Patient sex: M
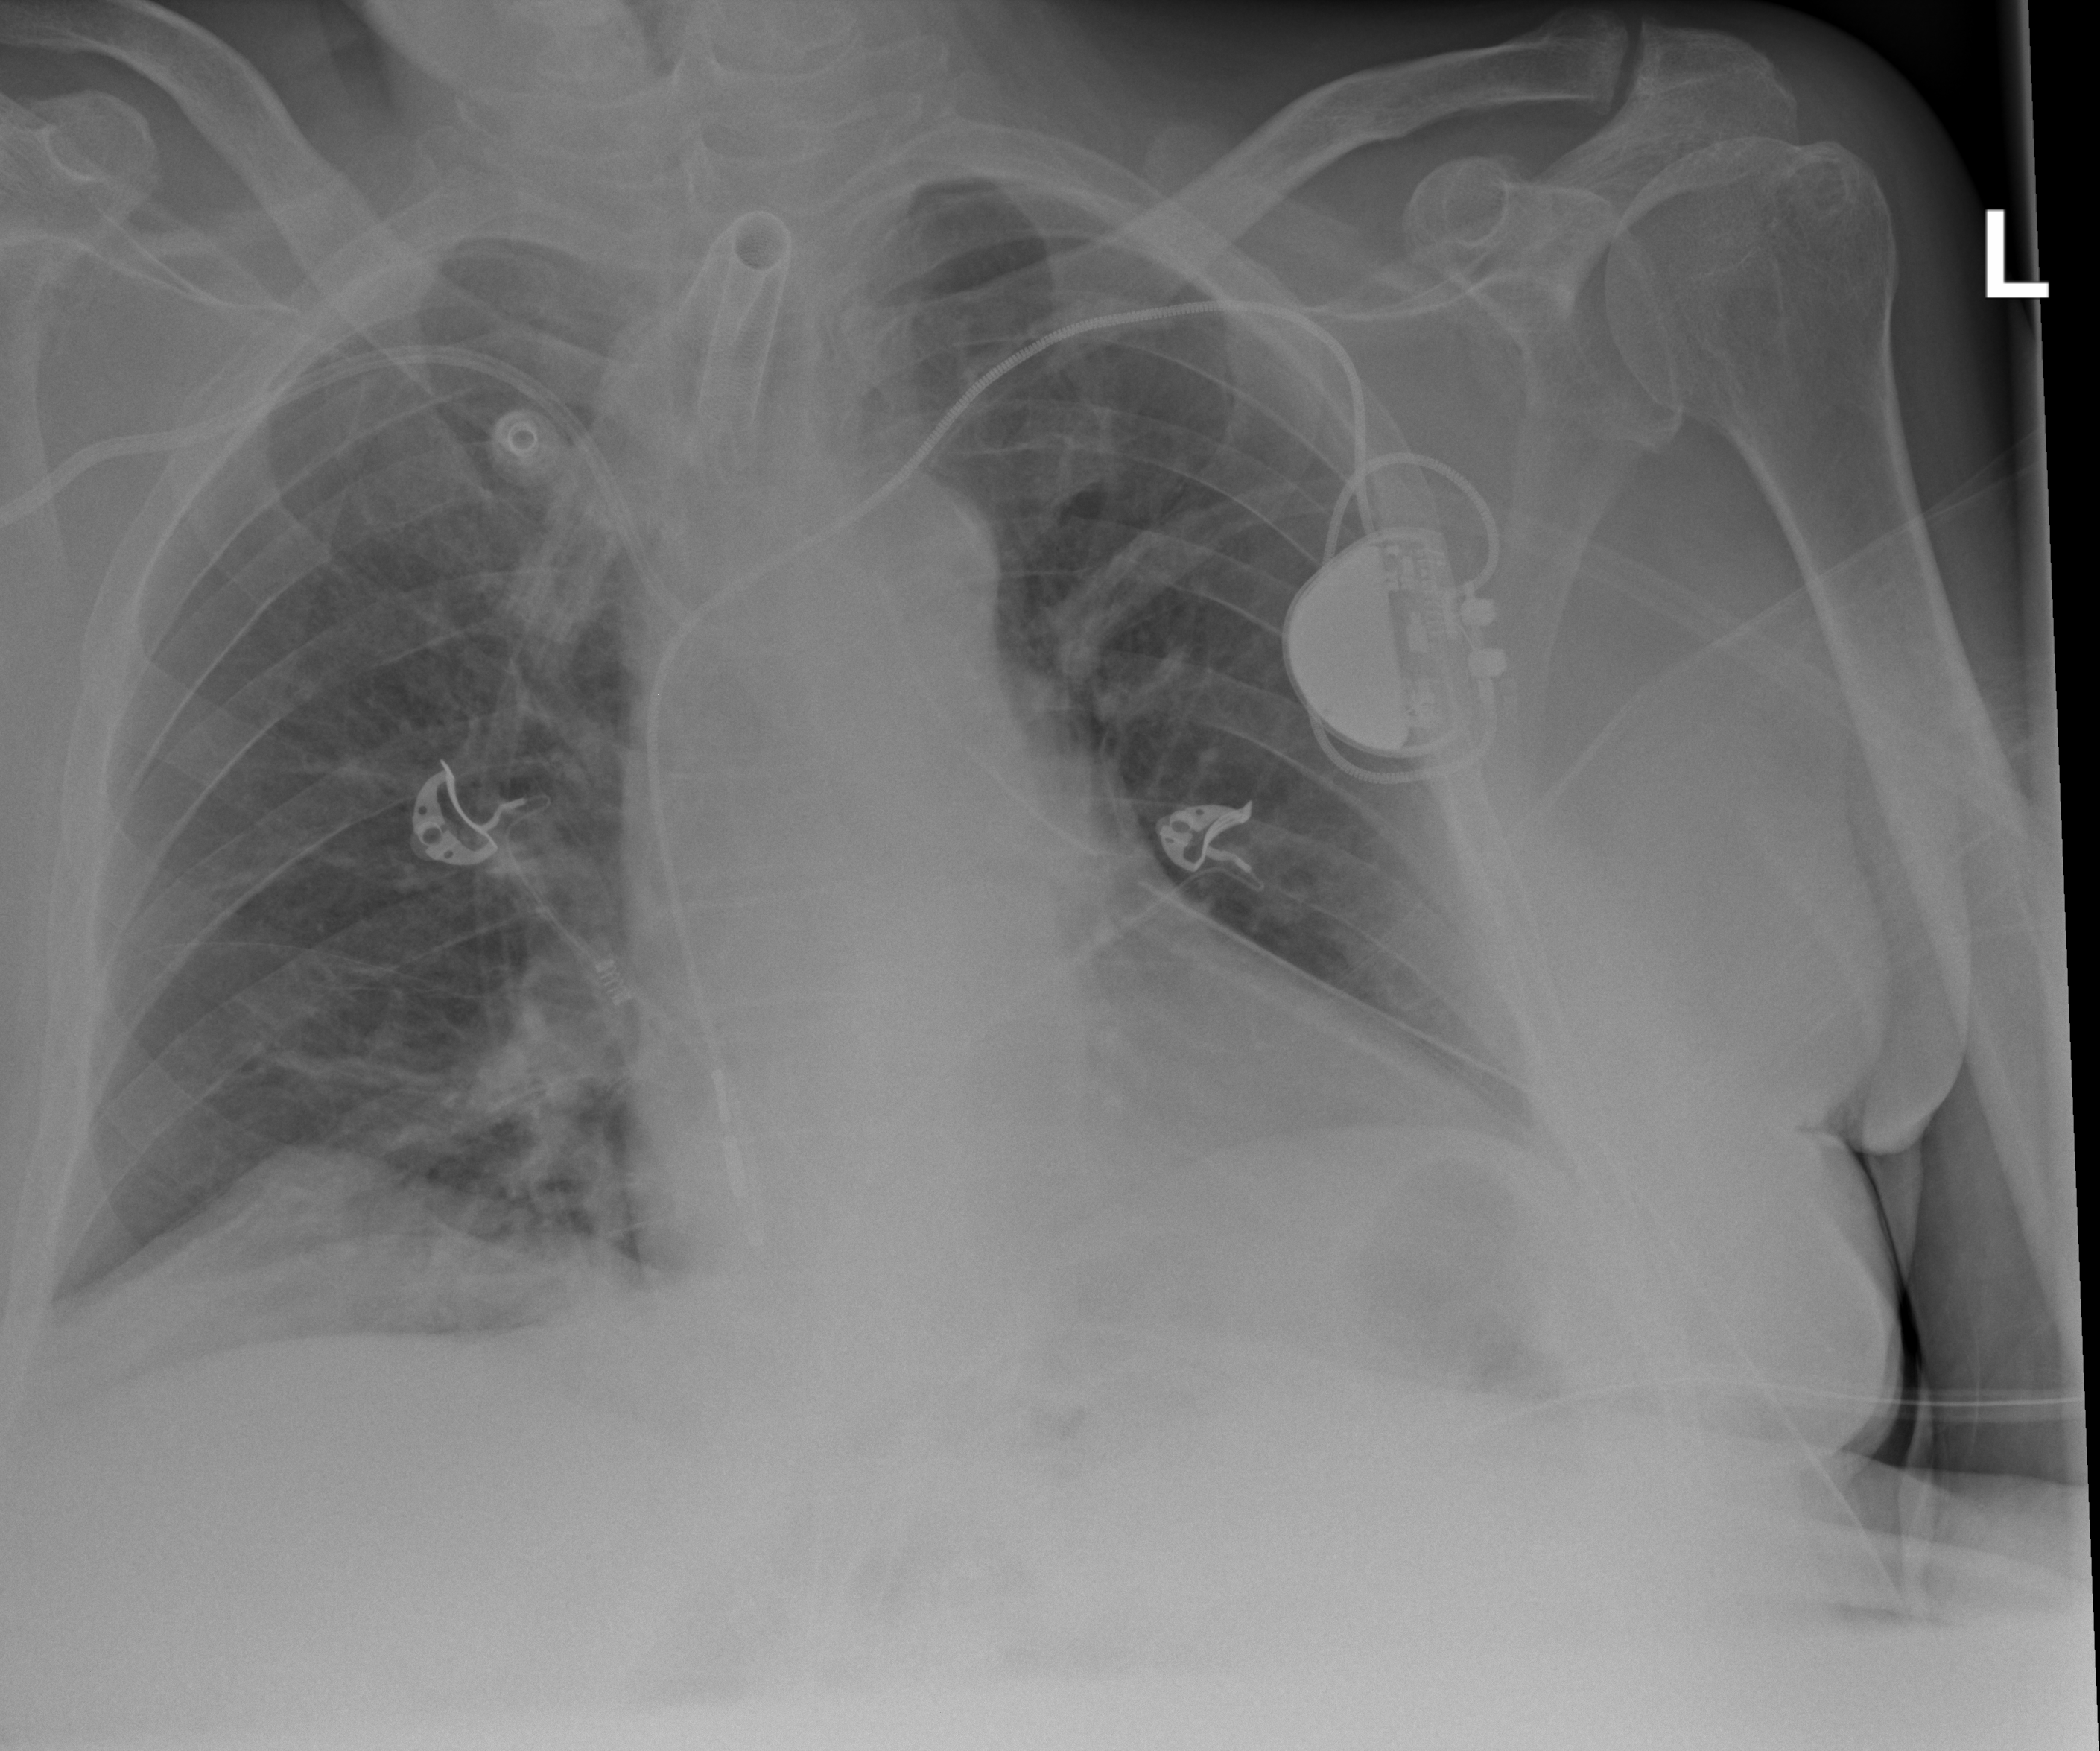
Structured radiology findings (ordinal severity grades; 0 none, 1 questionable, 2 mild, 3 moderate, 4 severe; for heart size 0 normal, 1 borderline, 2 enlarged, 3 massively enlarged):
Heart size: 2
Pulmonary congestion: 2
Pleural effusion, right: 1
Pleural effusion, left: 1
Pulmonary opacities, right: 1
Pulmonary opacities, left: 0
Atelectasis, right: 2
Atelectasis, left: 0